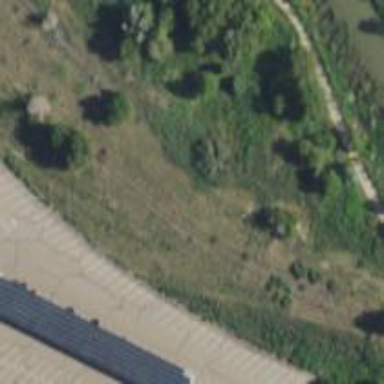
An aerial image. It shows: Disused railway.